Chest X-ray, PA view. Patient: 55 years old, sex F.
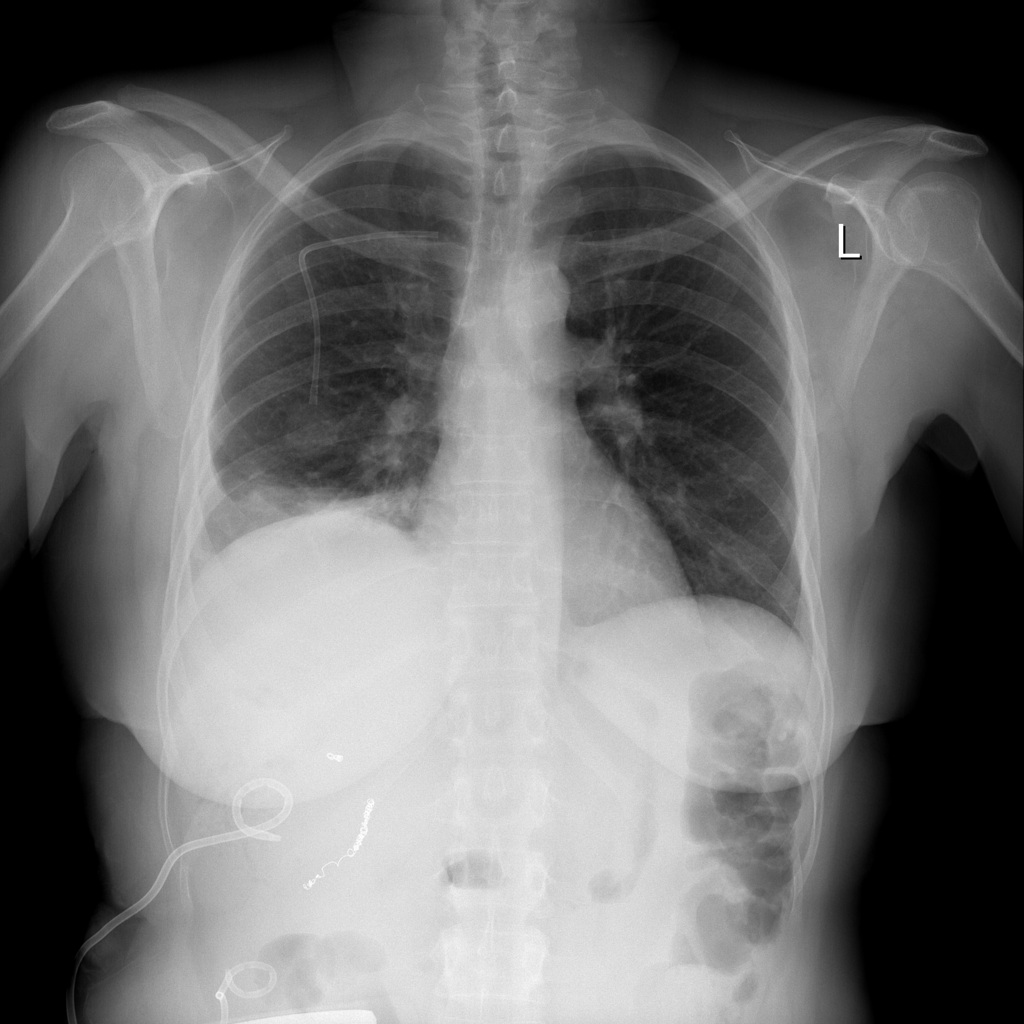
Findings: Atelectasis, Effusion